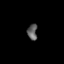
Tissue: prostate
Cell type: Fibroblasts
Senescence score: 0.7056
Nuclear area (px): 154
Mean DAPI intensity: 94.325